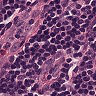
Metastatic tissue present: no